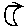
Label: moon